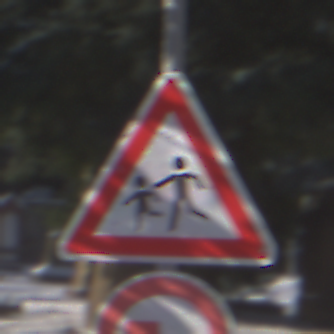
Verkehrszeichen: KinderRechts
Zusatzzeichen unten: UeberholverbotKraftfahrzeuge
Umgebung: Outdoor, Special
Tageszeit: MorningAfternoon
Wetter: Clear
Licht: Natural
Jahreszeit: Winter
Kontrast: HighContrast